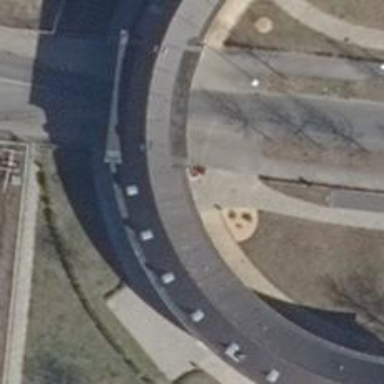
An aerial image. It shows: Footway tunnel.